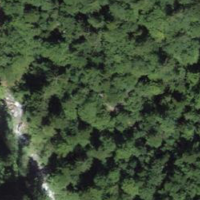
EUNIS habitat code: 44
Species observed at this site:
Asplenium ruta-muraria
Asplenium trichomanes
Polystichum aculeatum
Platanthera bifolia